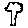
Label: tree